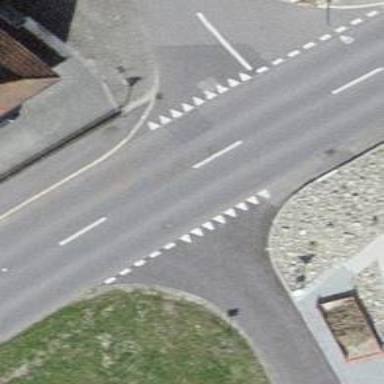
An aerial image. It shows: Secondary road.